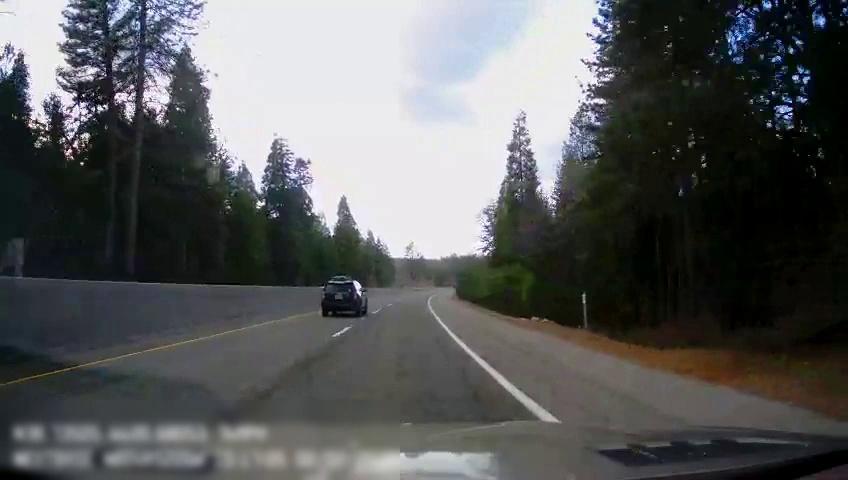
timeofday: Day
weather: Cloudy
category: Drivable Space
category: Vehicles | SUV
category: Vehicles | Truck
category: Lanes | Alternate Lane
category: Lanes | Current Lane
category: Lanes | Current Lane